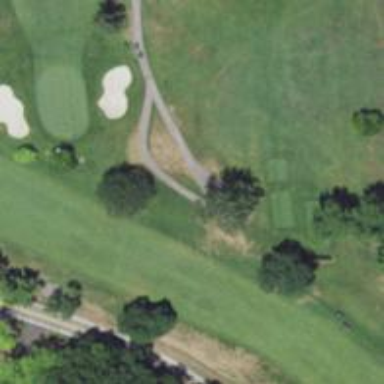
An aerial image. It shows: Asphalt path designated as golf cartpath.